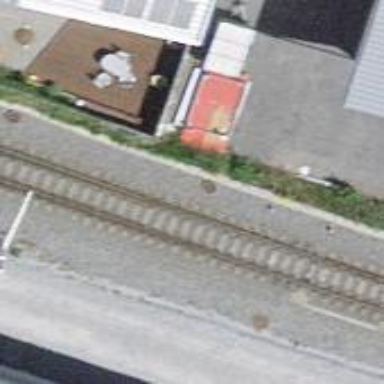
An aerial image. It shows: Railway switch.